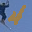
Label: 4